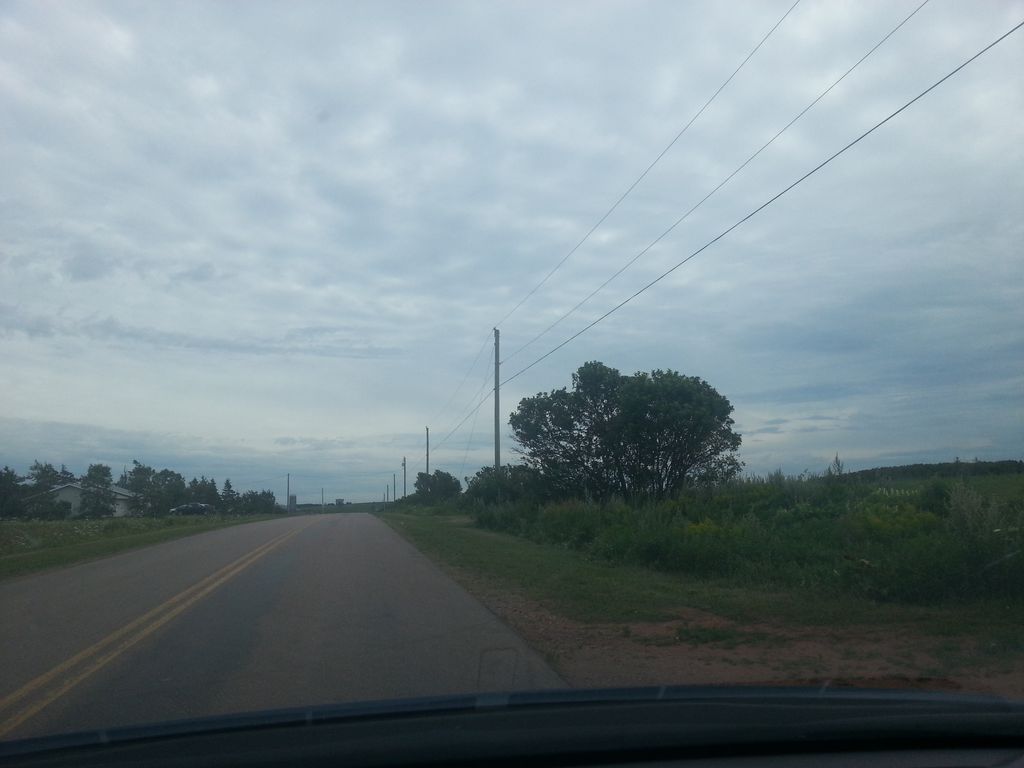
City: charlottetown